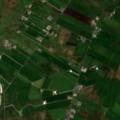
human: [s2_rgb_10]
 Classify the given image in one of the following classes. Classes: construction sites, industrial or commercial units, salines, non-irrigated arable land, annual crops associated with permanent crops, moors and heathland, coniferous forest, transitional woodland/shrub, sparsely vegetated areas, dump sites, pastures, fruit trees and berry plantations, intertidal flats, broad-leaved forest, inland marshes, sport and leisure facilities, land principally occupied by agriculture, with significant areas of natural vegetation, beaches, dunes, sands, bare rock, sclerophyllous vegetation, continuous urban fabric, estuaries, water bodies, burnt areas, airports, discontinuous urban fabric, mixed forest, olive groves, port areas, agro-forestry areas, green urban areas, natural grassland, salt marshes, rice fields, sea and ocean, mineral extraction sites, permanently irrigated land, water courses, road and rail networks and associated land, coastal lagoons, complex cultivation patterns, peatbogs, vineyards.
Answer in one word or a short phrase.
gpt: pastures, moors and heathland